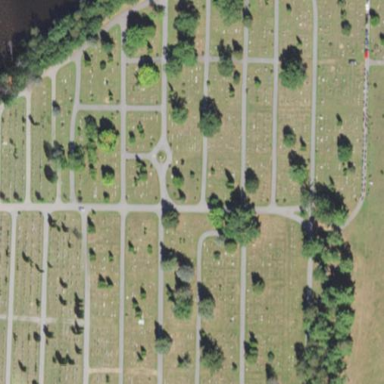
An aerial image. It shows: Cemetery.